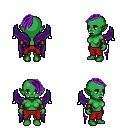
a pixel art fantasy rpg character, female body template, orc, green skin, purple wings, red pants, purple long mohawk hairstyle, leather bracers, four views (front, back, left, right), 2x2 character sprite sheet, small pixel art, hard edges, no anti-aliasing